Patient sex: M
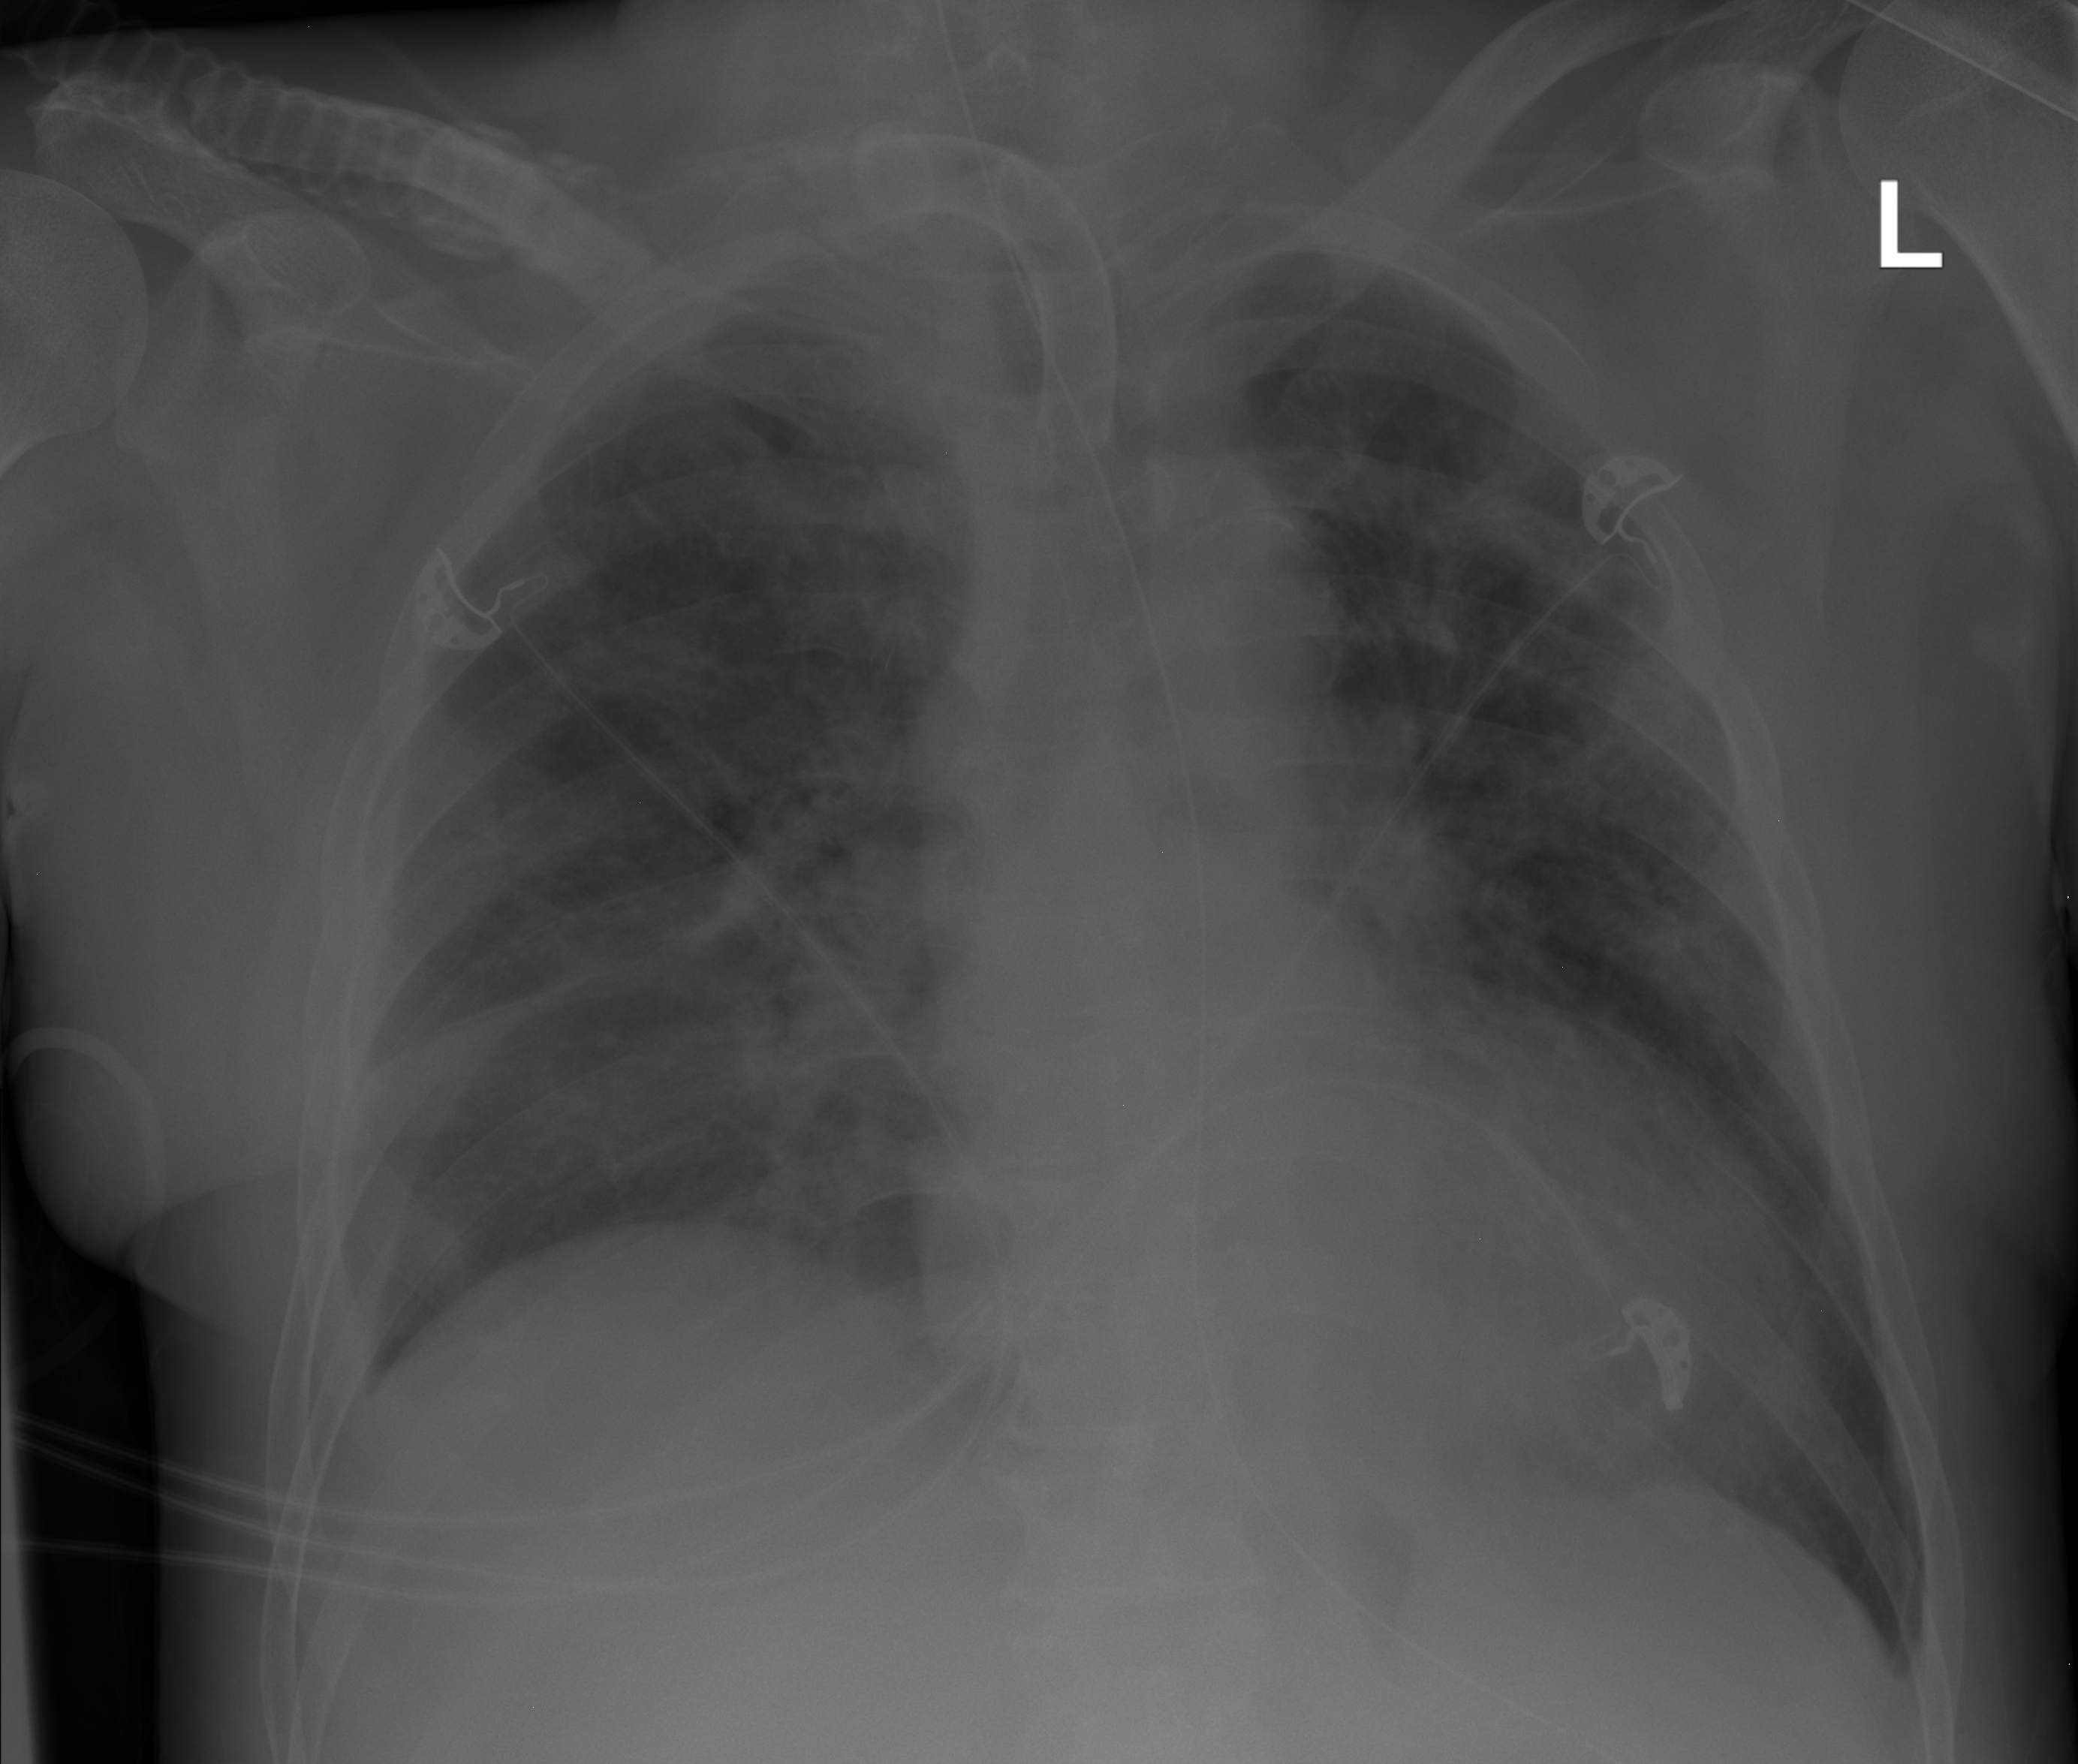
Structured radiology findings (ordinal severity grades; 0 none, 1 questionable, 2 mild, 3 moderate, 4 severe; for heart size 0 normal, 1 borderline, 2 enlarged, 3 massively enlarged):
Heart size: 2
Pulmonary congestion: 2
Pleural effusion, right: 0
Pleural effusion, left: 2
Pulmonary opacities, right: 2
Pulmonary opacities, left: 2
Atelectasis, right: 2
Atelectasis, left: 2